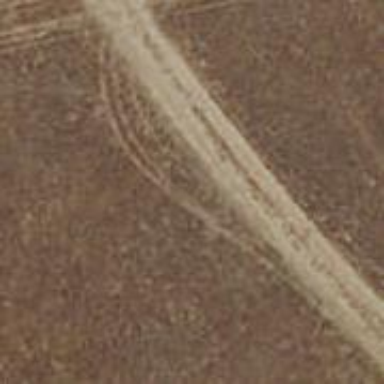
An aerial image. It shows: Dirt track of grade 2.